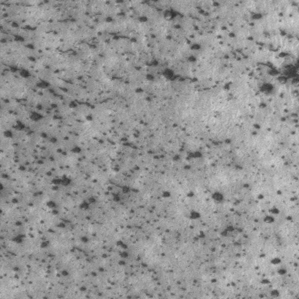
Label: frost